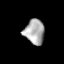
Tissue: lung
Cell type: Endothelial cells
Senescence score: 0.175
Nuclear area (px): 485
Mean DAPI intensity: 172.035